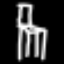
Label: chair